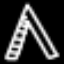
Label: The Eiffel Tower